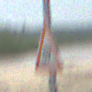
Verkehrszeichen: SchleuderOderRutschgefahr
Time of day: Midday
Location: Roofed (Beach)
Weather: Overcast
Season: NotSpecified
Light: Natural